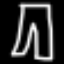
Label: pants